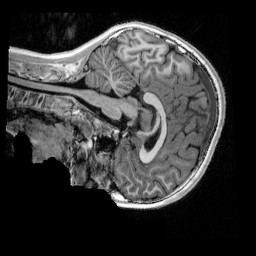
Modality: UNIT1_denoised
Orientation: sagittal
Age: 10
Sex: female
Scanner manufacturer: siemens
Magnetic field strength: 3 T
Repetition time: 4 s
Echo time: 0.00303 s